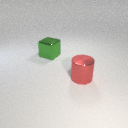
large red metal cylinder in front of large green metal cube